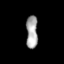
Tissue: lung
Cell type: Endothelial cells
Senescence score: 0.5432
Nuclear area (px): 370
Mean DAPI intensity: 167.6